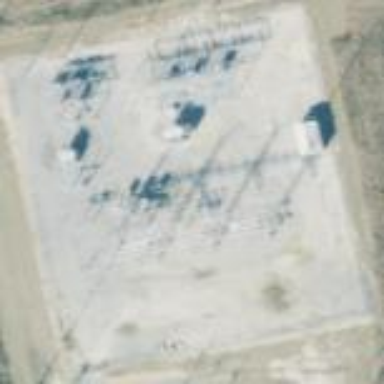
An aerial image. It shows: Distribution substation surrounded by fence.